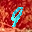
Label: 9